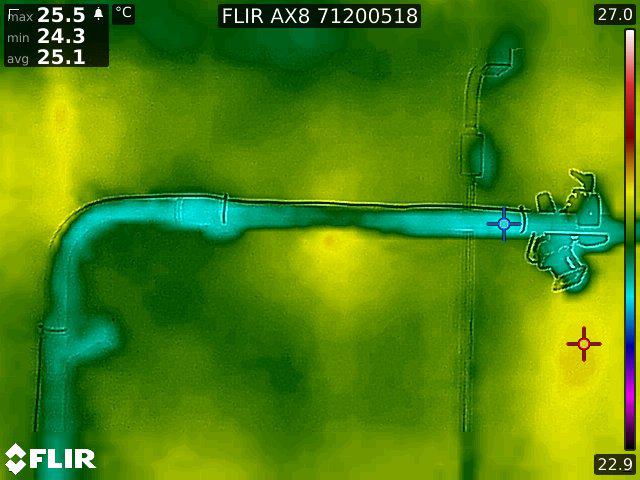
Camera: FLIR Systems AB FLIR AX8
Image size: 640x480
Field of view: 47.9 deg
Focal length: 1.0 mm
Color palette: Rainbow HC
Emissivity: 0.95
Object distance: 1.00 m
Reflected apparent temperature: 20.0 C
Atmospheric temperature: 20.0 C
IR window temperature: 20.0 C
Relative humidity: 50.0 %
Camera temperature range: -20.0 C to 150.0 C
Image temperature min/max: 298 / 299
Planck calibration constants: R1=16951.797, B=1435.1, F=1, O=-7142, R2=0.01429